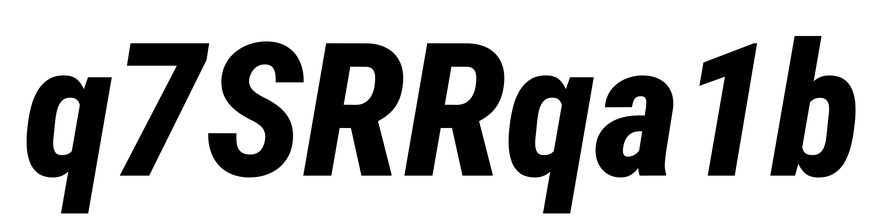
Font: Roboto-Italic_Condensed_ExtraBold_Italic